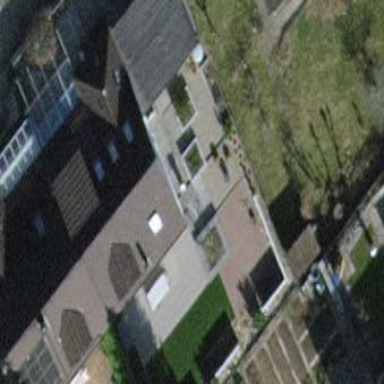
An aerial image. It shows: Terrace building.